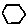
Label: hexagon